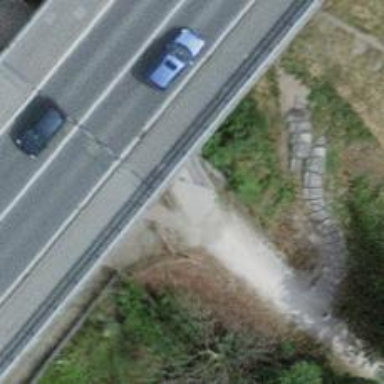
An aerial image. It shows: Concrete track leading through tunnel.